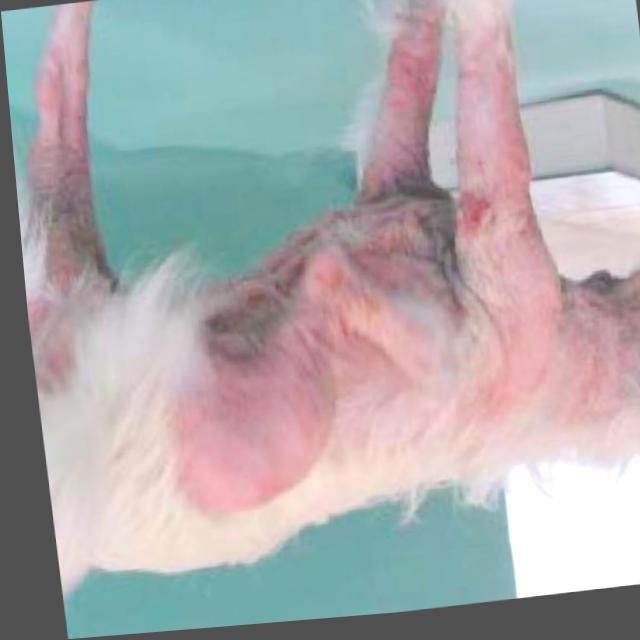
Canine hypersensitivity reaction — allergic skin response with urticaria, erythema, pruritus, and angioedema. May be food, environmental, or flea allergy related.